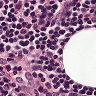
Metastatic tissue present: no